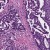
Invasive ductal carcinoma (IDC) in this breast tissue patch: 1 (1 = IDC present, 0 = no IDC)